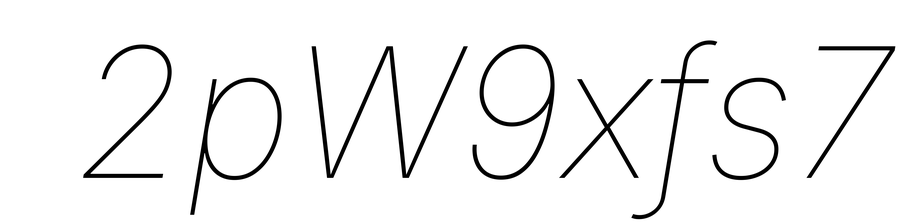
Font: Inter-Italic_Thin_Italic